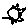
Label: sun